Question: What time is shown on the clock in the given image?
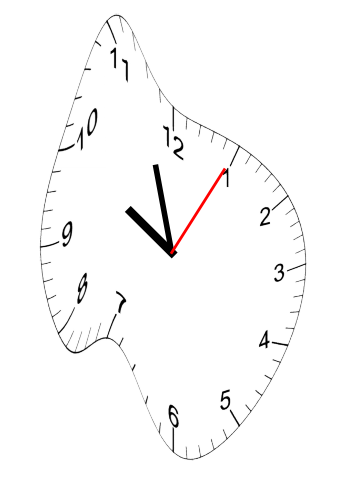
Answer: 09:57:05